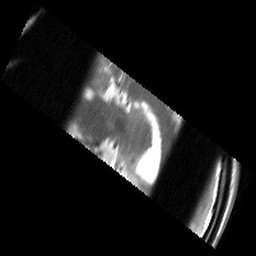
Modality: T2w
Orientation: sagittal
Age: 23
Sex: male
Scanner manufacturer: siemens
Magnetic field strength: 3 T
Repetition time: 6.26 s
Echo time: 0.064 s